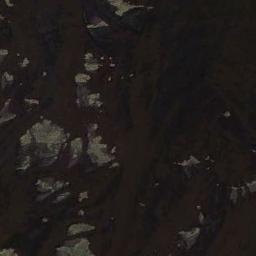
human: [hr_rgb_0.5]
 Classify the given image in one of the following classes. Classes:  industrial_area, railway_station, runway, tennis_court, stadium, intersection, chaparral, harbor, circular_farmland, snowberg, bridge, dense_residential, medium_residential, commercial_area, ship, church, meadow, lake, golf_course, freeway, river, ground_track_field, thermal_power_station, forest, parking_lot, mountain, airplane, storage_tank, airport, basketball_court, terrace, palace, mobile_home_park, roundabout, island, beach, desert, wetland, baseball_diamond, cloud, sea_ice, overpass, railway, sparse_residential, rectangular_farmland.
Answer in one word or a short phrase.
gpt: wetland